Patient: sex M, age 47
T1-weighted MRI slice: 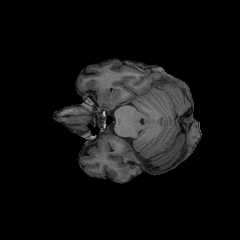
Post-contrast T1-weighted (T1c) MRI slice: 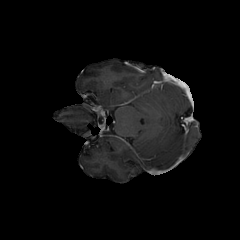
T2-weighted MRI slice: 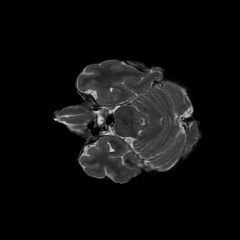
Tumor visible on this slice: no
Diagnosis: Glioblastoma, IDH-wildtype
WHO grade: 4